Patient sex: F
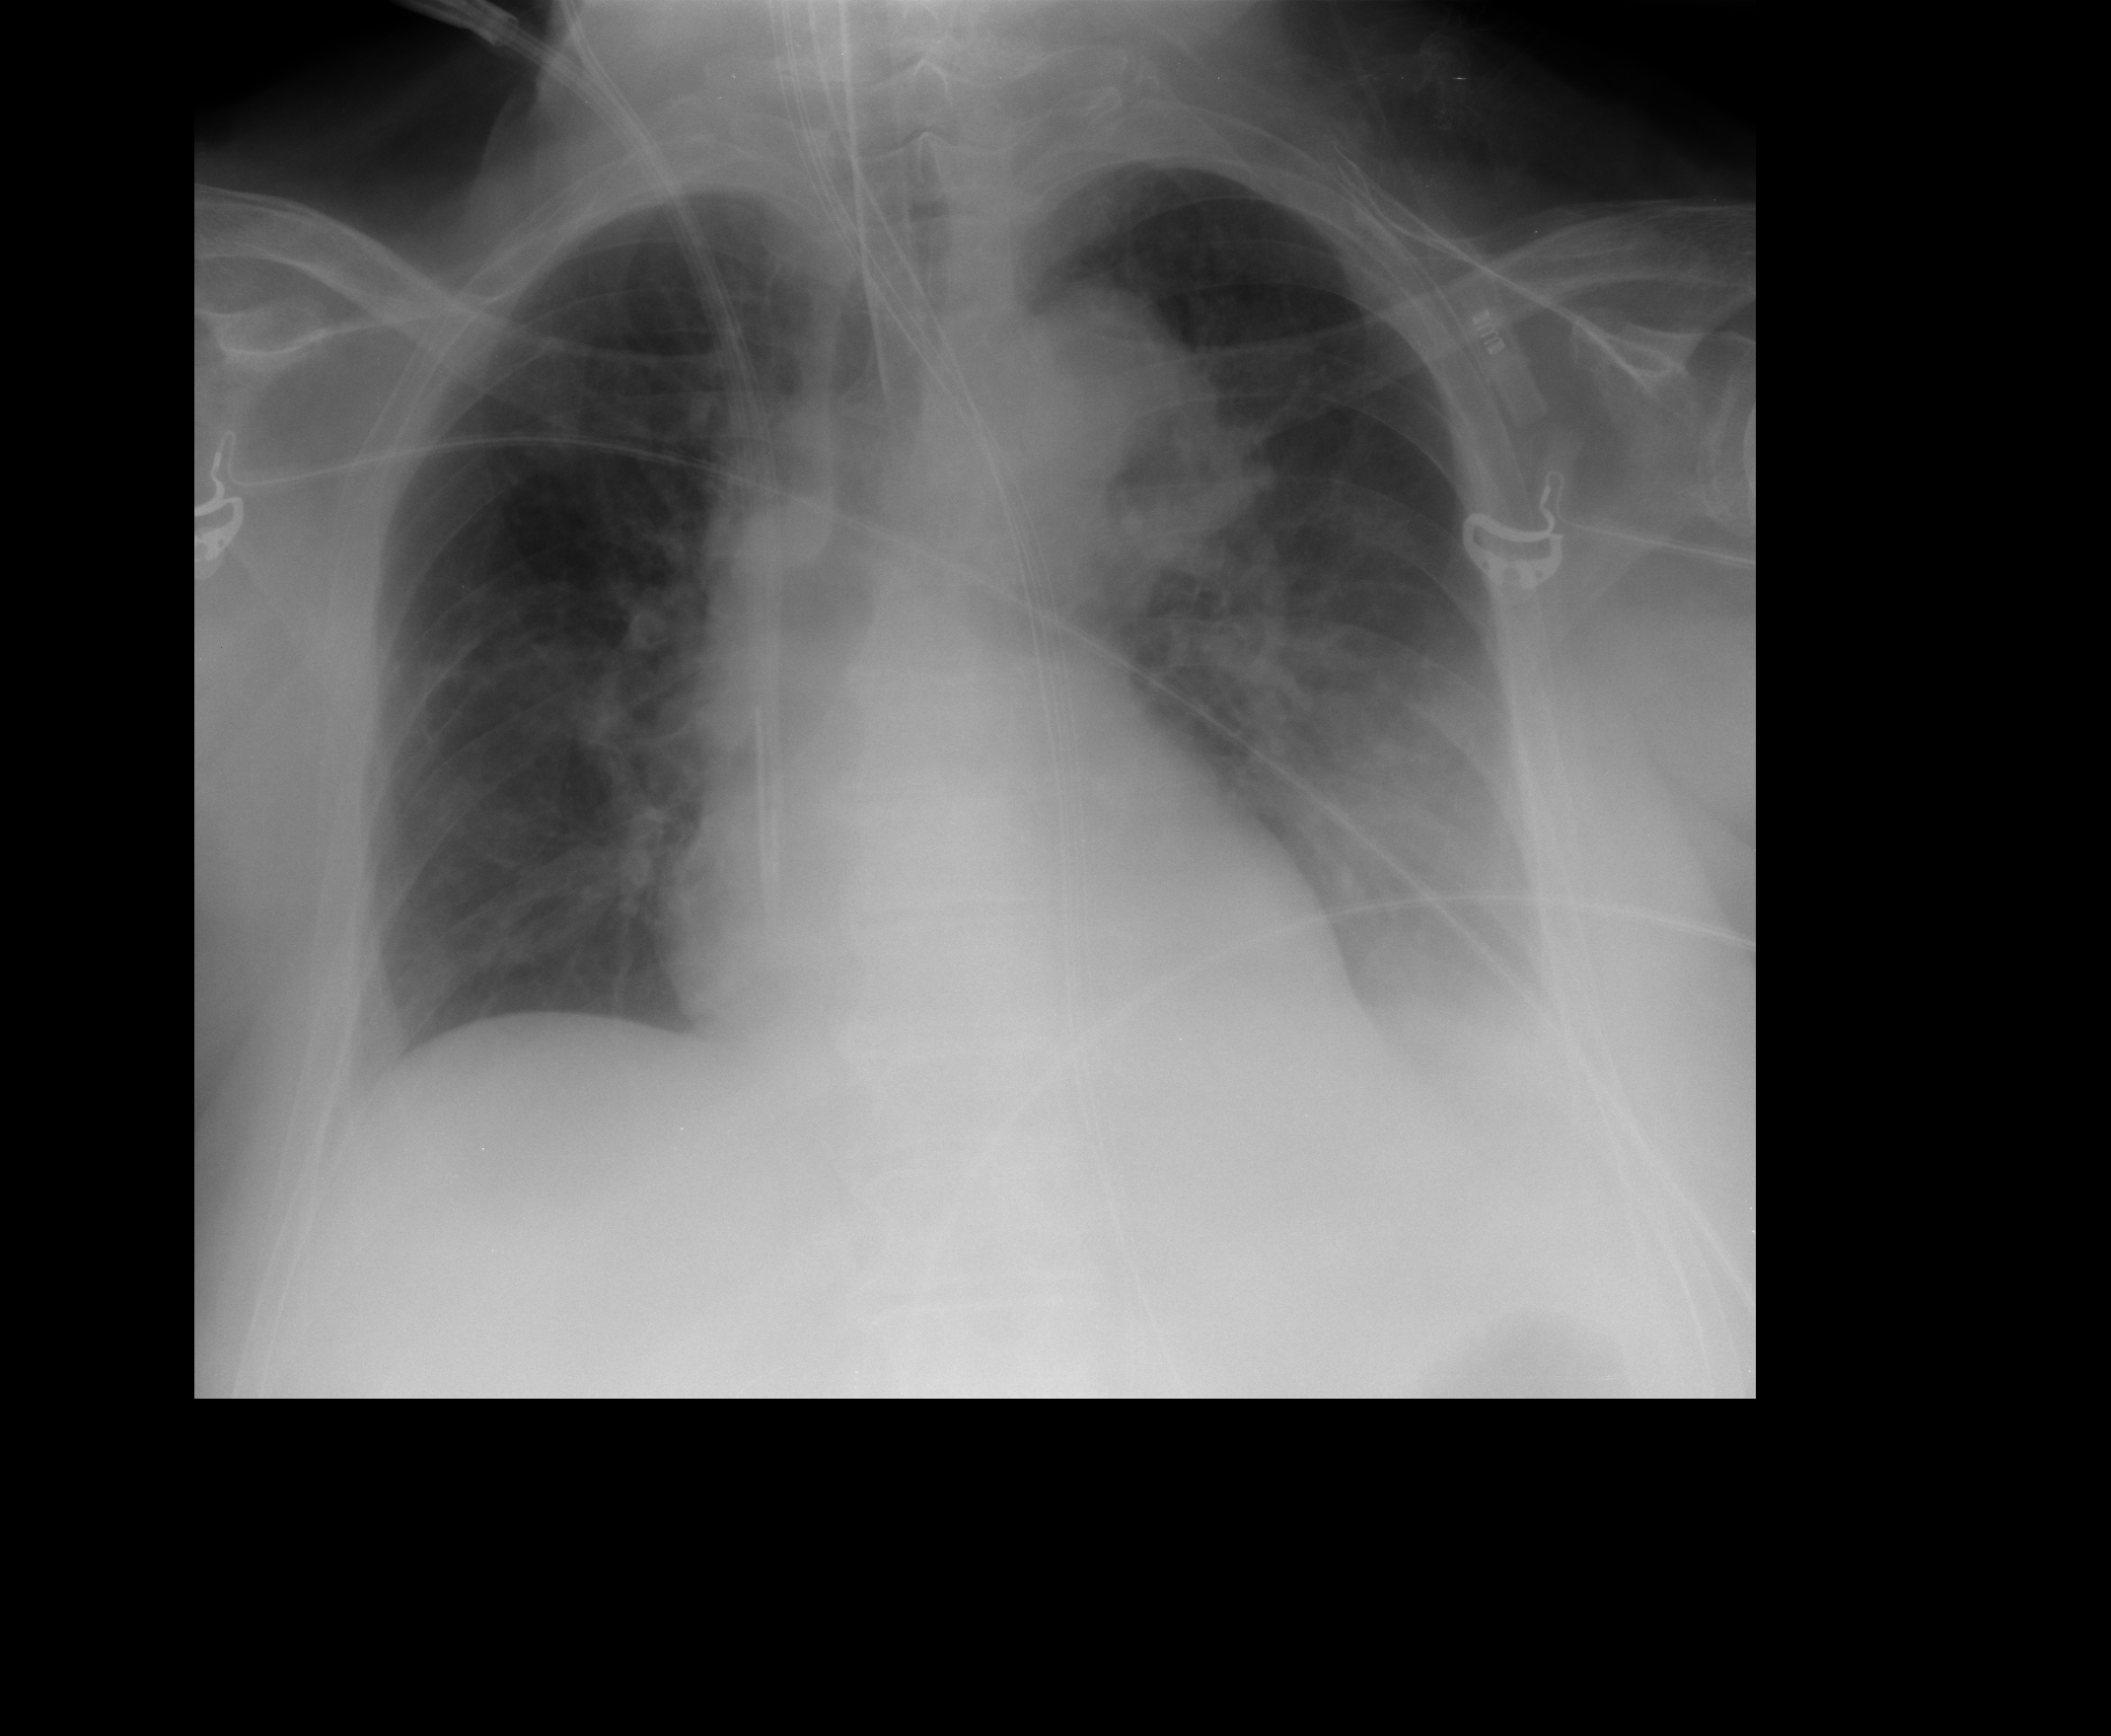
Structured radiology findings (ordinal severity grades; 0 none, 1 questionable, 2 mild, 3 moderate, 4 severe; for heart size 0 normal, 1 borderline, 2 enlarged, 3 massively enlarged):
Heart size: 1
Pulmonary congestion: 2
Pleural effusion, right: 0
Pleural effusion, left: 2
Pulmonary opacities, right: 0
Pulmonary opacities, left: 2
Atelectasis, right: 1
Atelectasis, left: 2